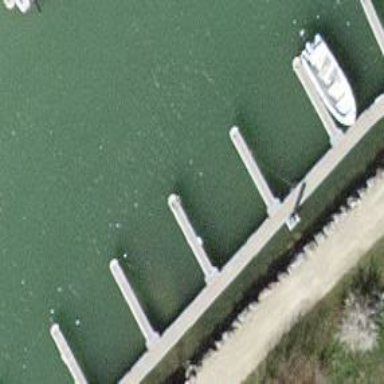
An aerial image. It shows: Man-made pier.